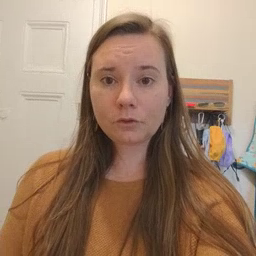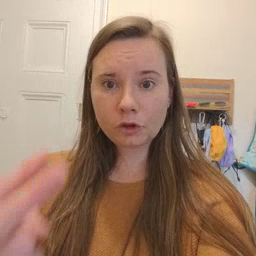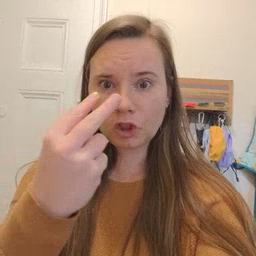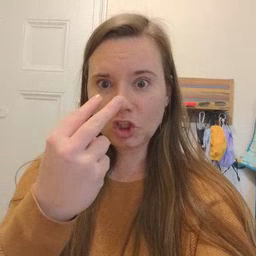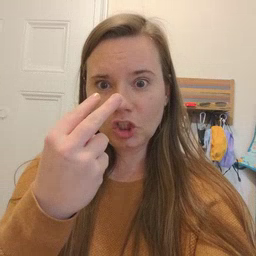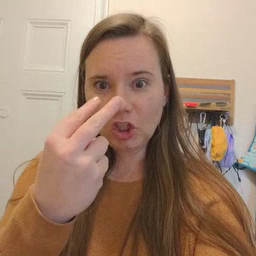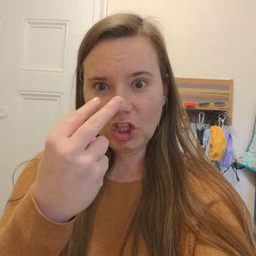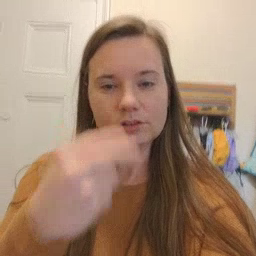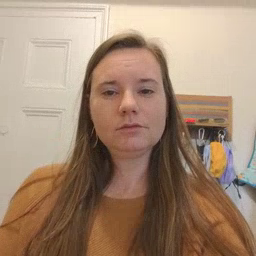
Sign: look